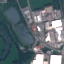
Label: Industrial